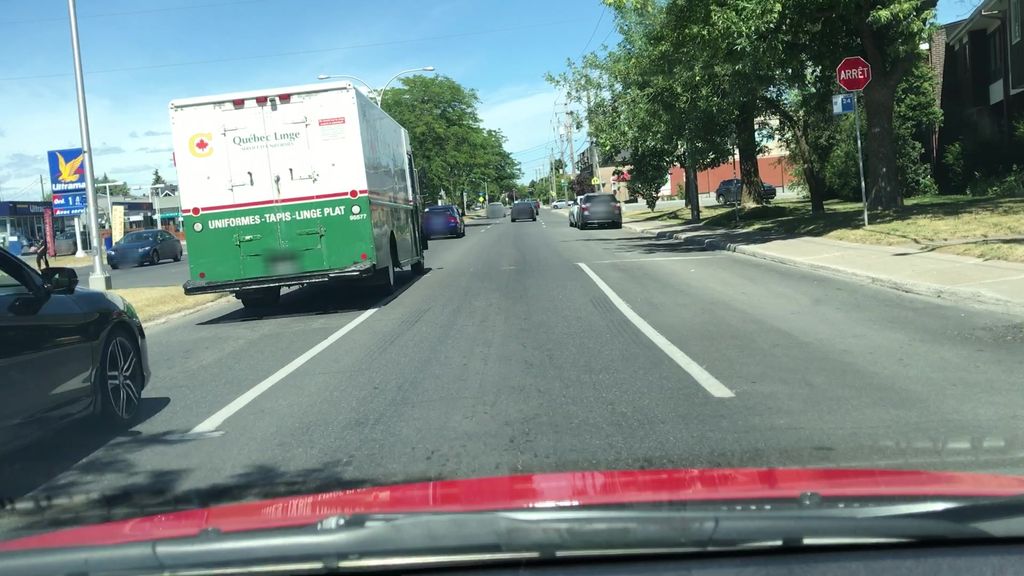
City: montreal